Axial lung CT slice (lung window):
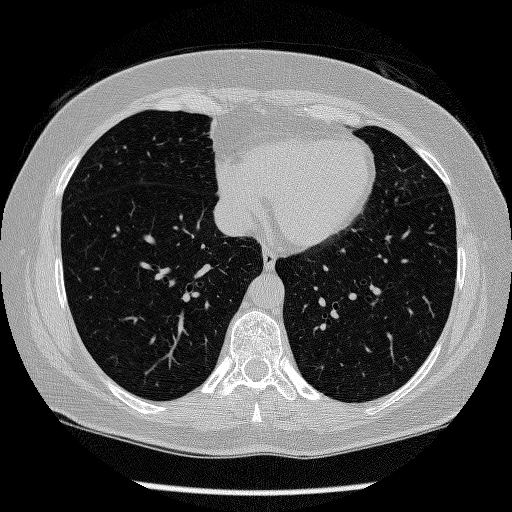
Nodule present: no